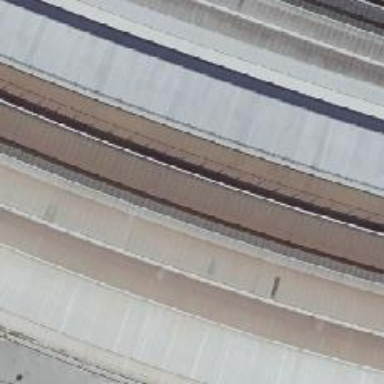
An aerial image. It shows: Platform edge at railway station.